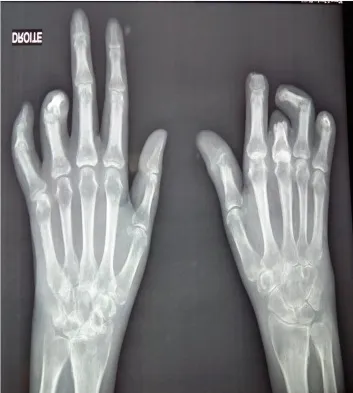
Destruction of the distal IP joints with ankylosis of the right wrist and evanescent rash. (B) A radiograph of the hands shows severe structural destruction in the distal IP joints of both hands with erosions and ankylosis of the right wrist.
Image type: radiology (x_ray)